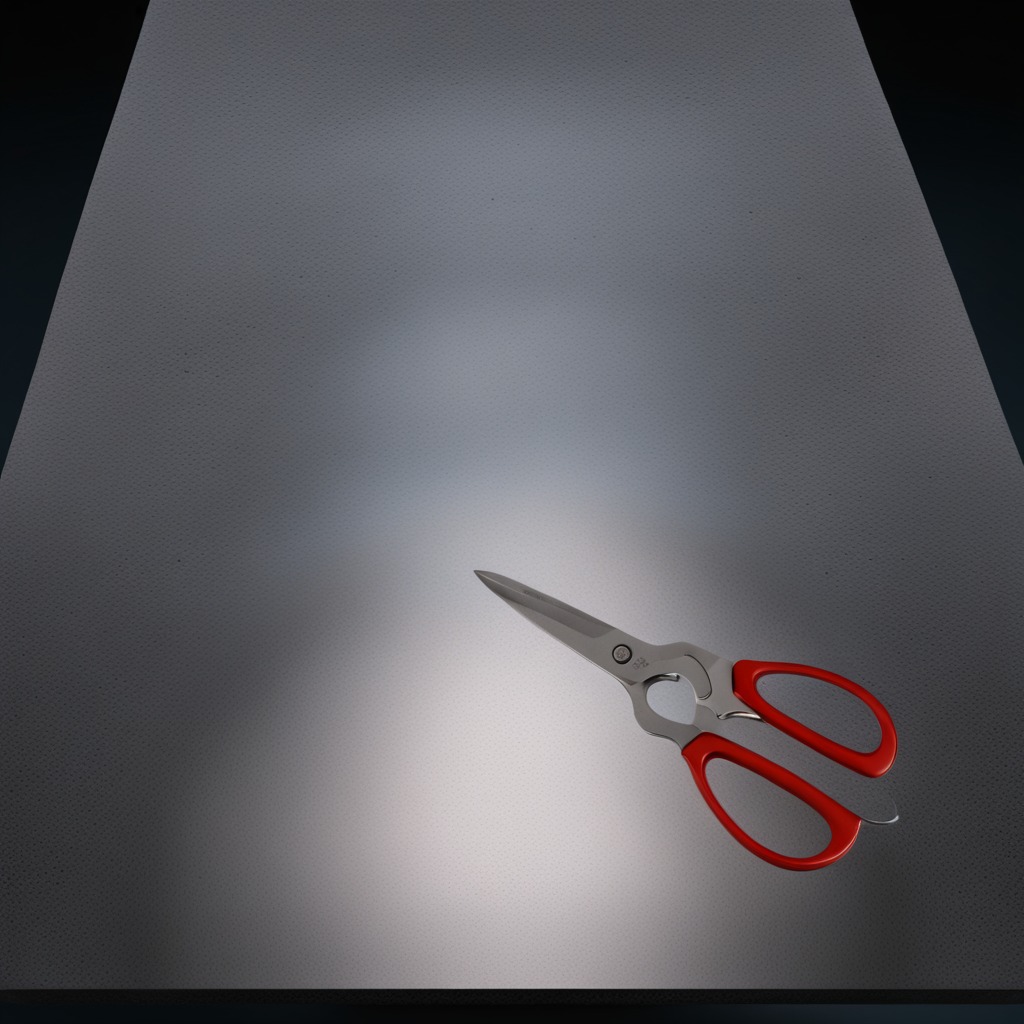
A scissor lying on the clean granite table inside a workshop at night